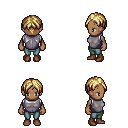
a pixel art fantasy rpg character, female body template, human, dark skin, steel chest armor, teal pants, blonde parted hairstyle, brown shoes, four views (front, back, left, right), 2x2 character sprite sheet, small pixel art, hard edges, no anti-aliasing